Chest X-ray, PA view. Patient: 54 years old, sex F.
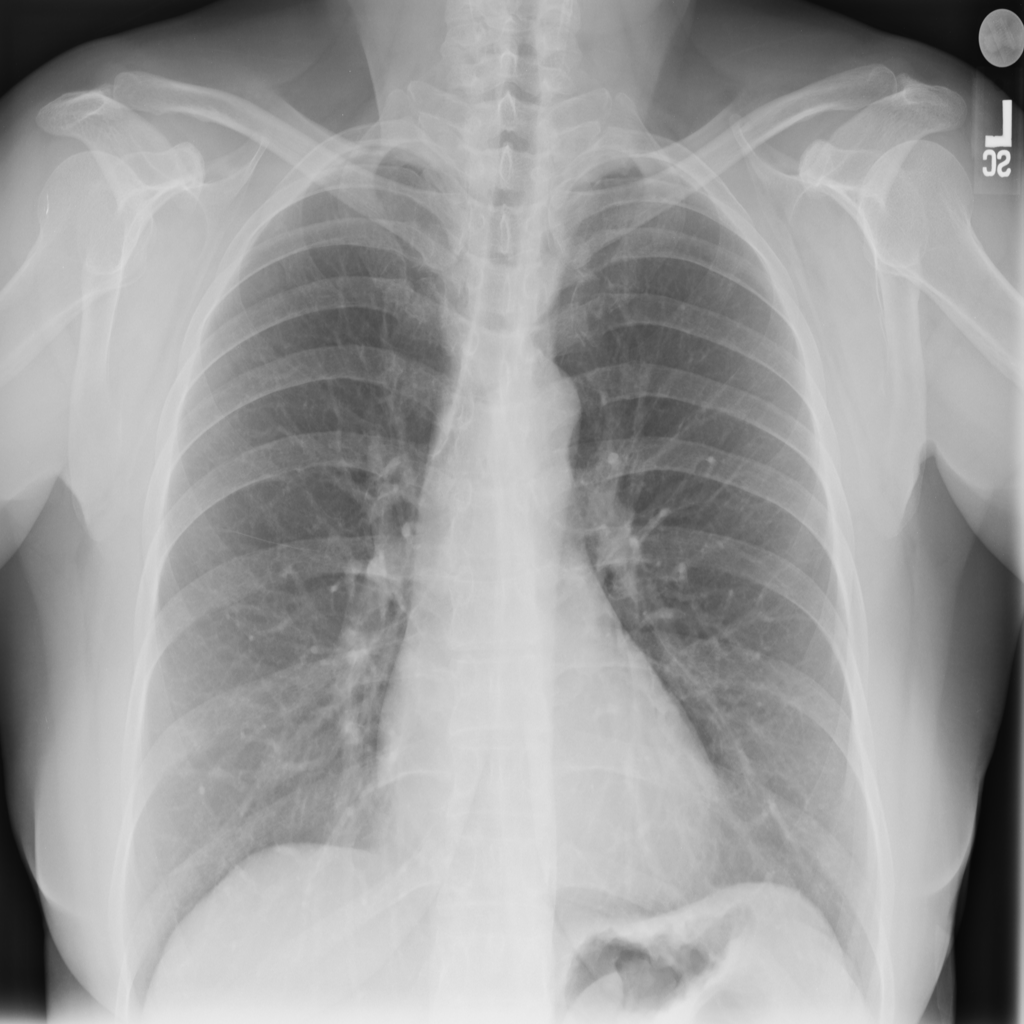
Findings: No Finding